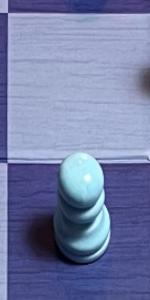
Label: Pawn_White